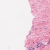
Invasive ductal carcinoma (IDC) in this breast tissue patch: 0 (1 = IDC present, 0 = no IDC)